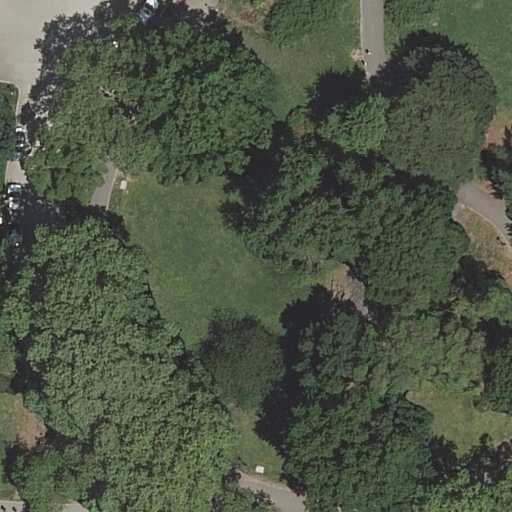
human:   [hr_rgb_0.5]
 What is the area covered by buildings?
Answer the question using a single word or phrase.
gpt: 0m2

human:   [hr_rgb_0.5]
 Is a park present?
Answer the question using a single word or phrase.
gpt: yes

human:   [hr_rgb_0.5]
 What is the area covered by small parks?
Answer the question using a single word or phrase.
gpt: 0m2

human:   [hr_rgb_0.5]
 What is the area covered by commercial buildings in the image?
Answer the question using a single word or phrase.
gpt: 0m2

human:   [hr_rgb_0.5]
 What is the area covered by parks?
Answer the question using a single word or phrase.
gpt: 10627m2

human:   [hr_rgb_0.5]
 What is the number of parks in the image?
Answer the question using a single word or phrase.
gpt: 1

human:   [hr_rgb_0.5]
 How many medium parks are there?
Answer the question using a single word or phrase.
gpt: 0

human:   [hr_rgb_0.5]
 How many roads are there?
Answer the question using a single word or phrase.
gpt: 6

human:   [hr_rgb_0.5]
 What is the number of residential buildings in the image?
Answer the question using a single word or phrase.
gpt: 0

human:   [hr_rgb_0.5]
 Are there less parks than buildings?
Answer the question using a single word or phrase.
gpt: no

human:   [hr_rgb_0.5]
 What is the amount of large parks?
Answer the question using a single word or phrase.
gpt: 1

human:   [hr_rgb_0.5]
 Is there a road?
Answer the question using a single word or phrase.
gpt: yes

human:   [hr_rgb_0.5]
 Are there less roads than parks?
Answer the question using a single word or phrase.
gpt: no

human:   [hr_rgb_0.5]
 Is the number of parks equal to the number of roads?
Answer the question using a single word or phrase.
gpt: no

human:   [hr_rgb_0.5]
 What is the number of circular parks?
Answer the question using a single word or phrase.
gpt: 0

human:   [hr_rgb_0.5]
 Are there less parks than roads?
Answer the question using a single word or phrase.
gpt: yes

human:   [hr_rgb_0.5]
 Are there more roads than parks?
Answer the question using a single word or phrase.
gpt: yes

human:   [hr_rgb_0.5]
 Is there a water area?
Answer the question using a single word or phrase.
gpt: no

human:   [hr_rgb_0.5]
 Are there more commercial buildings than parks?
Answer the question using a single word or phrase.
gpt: no

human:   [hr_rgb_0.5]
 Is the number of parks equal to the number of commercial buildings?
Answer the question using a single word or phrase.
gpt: no

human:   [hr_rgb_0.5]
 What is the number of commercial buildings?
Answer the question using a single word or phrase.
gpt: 0

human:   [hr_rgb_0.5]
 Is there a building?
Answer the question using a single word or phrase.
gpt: no

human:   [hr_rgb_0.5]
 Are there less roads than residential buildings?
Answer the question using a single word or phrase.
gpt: no

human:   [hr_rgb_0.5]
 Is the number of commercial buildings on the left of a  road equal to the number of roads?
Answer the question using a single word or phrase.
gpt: no

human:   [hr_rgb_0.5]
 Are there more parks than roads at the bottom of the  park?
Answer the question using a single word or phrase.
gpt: no

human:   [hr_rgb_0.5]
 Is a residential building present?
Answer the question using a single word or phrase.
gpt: no

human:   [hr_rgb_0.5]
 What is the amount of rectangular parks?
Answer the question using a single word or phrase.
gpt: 1

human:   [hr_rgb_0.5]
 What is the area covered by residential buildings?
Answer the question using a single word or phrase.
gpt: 0m2

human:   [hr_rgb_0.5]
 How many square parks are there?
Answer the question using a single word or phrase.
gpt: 0

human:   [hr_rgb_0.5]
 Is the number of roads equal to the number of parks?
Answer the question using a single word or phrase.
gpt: no

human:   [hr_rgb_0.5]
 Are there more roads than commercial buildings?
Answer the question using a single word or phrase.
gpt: yes

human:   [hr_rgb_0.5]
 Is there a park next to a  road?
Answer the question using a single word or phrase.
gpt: yes

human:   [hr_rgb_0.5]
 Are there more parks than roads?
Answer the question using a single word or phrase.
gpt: no

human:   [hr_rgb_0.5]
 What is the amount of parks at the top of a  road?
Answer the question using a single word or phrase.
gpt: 1

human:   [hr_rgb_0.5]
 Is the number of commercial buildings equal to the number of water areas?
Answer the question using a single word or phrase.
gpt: yes

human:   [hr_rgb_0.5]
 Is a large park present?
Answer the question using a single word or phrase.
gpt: yes

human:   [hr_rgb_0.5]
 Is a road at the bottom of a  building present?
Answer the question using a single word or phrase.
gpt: no

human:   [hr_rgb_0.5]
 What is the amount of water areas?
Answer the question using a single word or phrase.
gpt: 0

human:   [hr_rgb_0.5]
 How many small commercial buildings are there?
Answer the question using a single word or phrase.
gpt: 0

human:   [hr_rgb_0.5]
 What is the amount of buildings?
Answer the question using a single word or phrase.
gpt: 0

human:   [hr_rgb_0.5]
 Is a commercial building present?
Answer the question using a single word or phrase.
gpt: no

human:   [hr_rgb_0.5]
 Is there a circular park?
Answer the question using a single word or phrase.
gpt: no

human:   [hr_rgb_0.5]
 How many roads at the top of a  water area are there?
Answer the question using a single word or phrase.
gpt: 0

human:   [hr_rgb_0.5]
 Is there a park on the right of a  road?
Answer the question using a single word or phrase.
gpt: yes

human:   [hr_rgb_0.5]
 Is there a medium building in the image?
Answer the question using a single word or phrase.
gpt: no

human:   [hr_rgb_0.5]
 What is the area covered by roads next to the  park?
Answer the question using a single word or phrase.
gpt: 0m2

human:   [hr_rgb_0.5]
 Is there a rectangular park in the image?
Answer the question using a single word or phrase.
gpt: yes

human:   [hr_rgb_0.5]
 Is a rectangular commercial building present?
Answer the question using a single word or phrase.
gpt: no

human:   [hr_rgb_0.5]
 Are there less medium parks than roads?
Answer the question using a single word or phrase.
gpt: yes

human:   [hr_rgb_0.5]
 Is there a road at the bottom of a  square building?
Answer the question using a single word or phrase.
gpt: no

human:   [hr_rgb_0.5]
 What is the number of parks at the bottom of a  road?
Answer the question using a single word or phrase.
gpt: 0

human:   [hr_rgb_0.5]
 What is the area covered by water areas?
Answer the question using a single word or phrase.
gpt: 0m2

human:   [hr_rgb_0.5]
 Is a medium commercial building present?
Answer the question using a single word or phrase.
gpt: no

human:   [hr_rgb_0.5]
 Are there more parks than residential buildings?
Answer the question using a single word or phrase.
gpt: yes

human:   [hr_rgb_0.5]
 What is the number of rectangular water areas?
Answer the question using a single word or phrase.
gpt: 0

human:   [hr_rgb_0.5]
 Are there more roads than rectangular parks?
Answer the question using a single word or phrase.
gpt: yes

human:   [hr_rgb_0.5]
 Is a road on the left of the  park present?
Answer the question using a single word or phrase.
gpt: yes

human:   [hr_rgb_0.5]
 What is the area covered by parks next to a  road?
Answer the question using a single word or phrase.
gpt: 10627m2

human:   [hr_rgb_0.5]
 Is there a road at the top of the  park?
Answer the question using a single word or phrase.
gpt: no

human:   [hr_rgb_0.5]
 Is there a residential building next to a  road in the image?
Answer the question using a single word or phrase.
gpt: no

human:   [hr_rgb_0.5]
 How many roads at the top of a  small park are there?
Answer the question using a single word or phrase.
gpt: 0

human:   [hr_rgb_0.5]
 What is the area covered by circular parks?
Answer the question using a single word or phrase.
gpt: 0m2

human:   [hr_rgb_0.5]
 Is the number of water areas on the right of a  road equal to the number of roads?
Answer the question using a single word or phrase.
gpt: no

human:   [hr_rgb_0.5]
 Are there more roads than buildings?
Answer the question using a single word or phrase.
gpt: yes